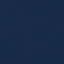
Land use / land cover class: SeaLake